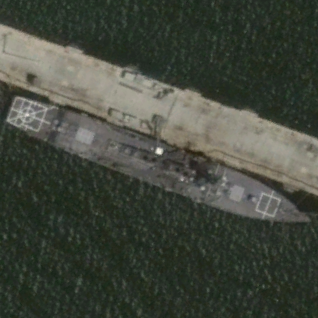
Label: destroyer